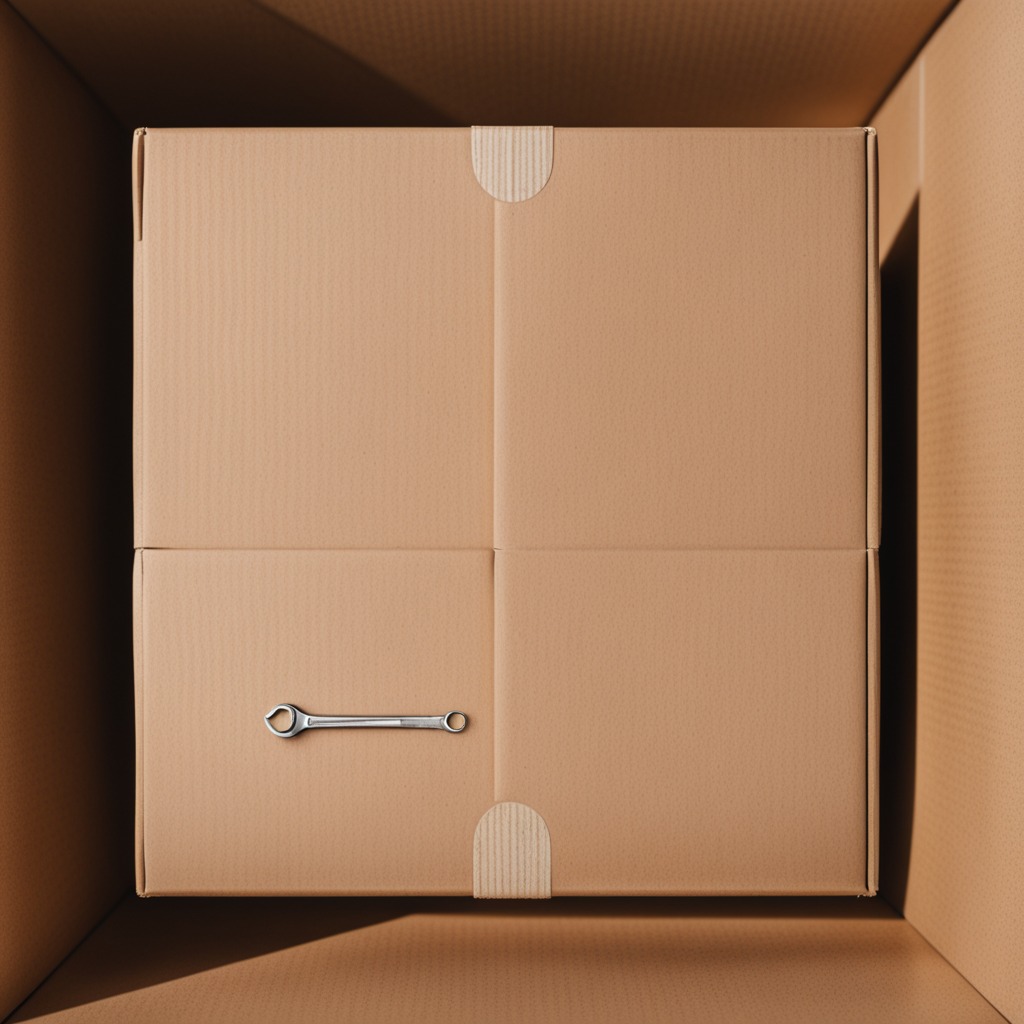
An wrench is lying on a clean dry cardboard box surface in an outdoor workshop during daytime bright natural light soft shadows slightly creased but